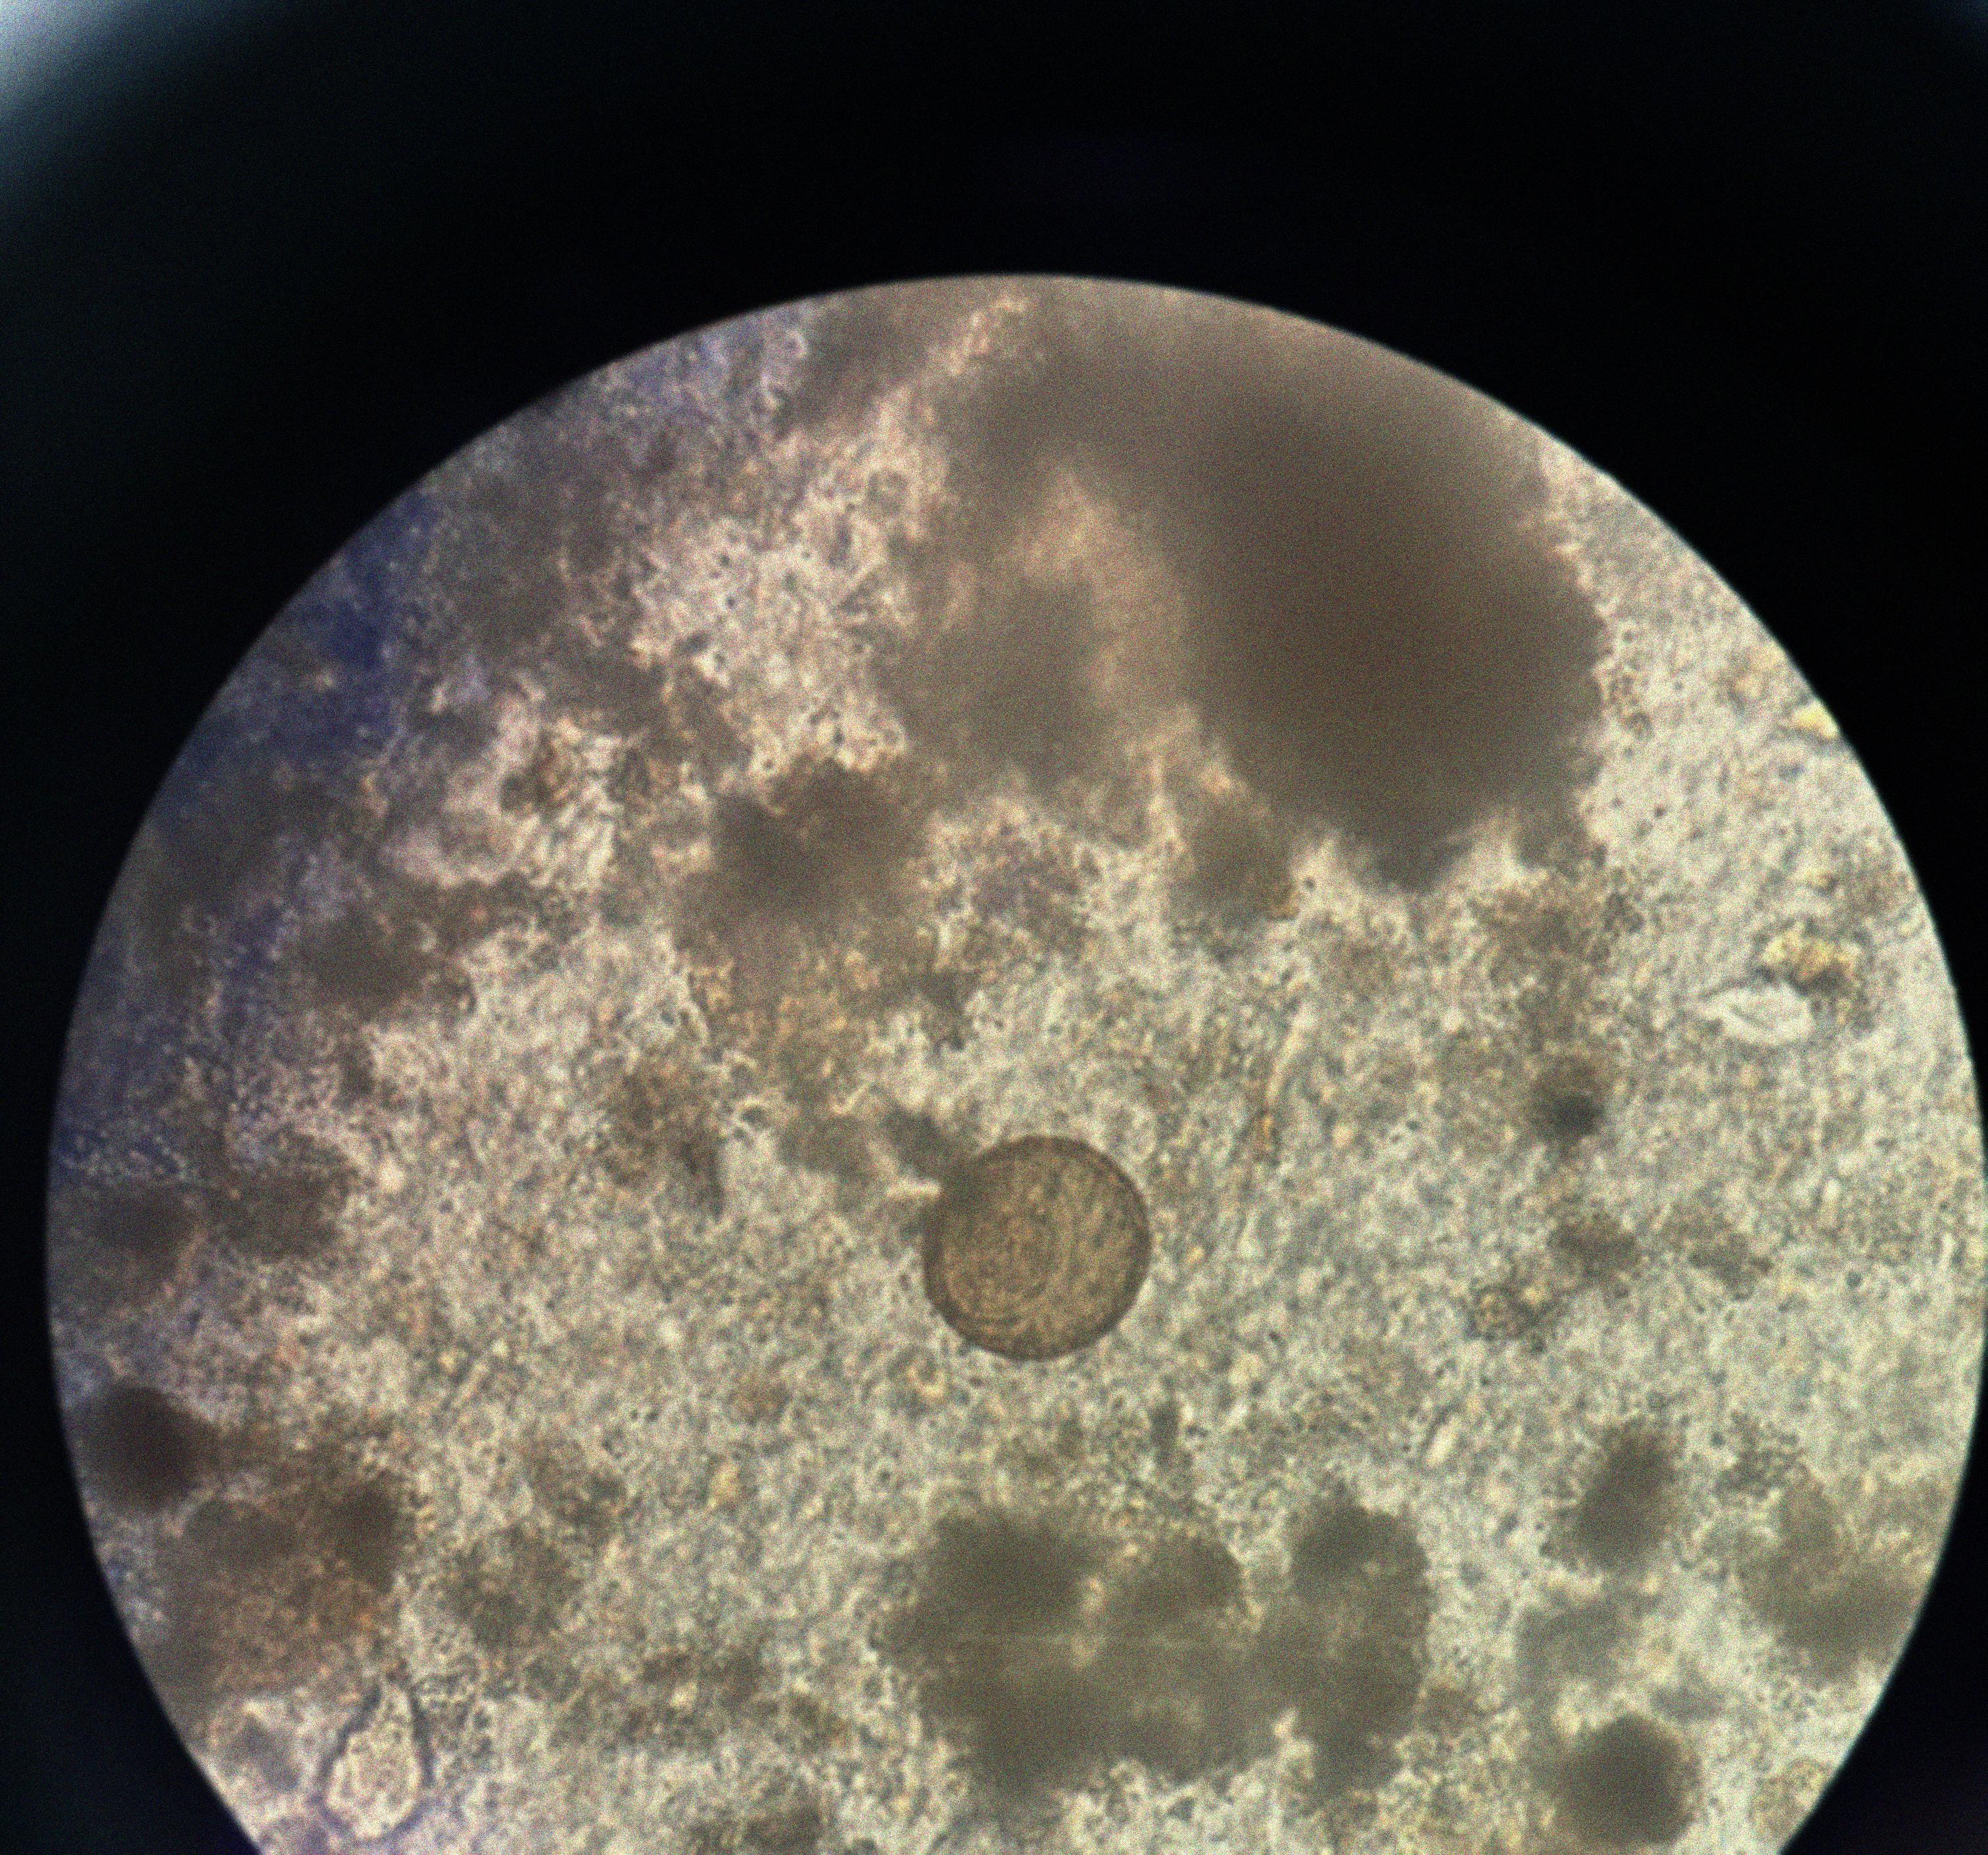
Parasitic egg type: Hymenolepis diminuta